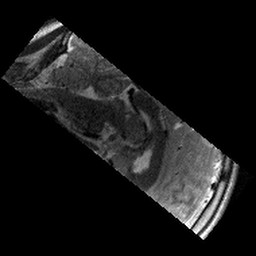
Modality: T2w
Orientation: sagittal
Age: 12
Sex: male
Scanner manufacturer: siemens
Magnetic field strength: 3 T
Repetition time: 9.23 s
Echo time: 0.067 s